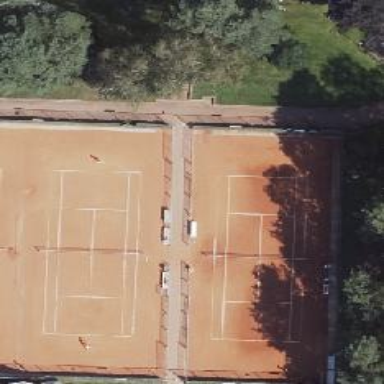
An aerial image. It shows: Tennis court in leisure pitch.